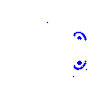
Particle: electron